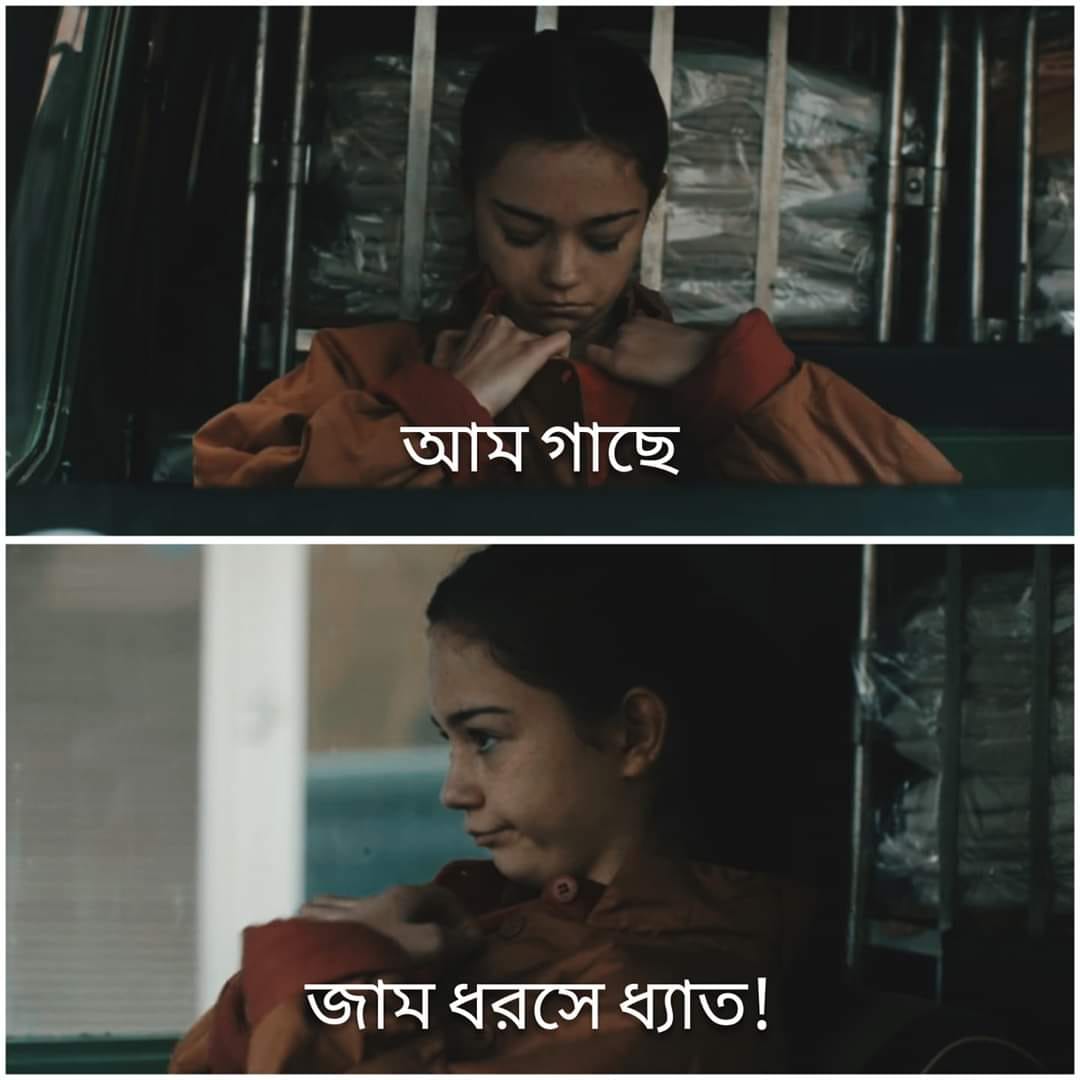
Text: আম গাছে    জাম ধরছে ধ্যাত !
Label: Hate
Hate category: Personal Offence
Targeted group: Individual